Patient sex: M
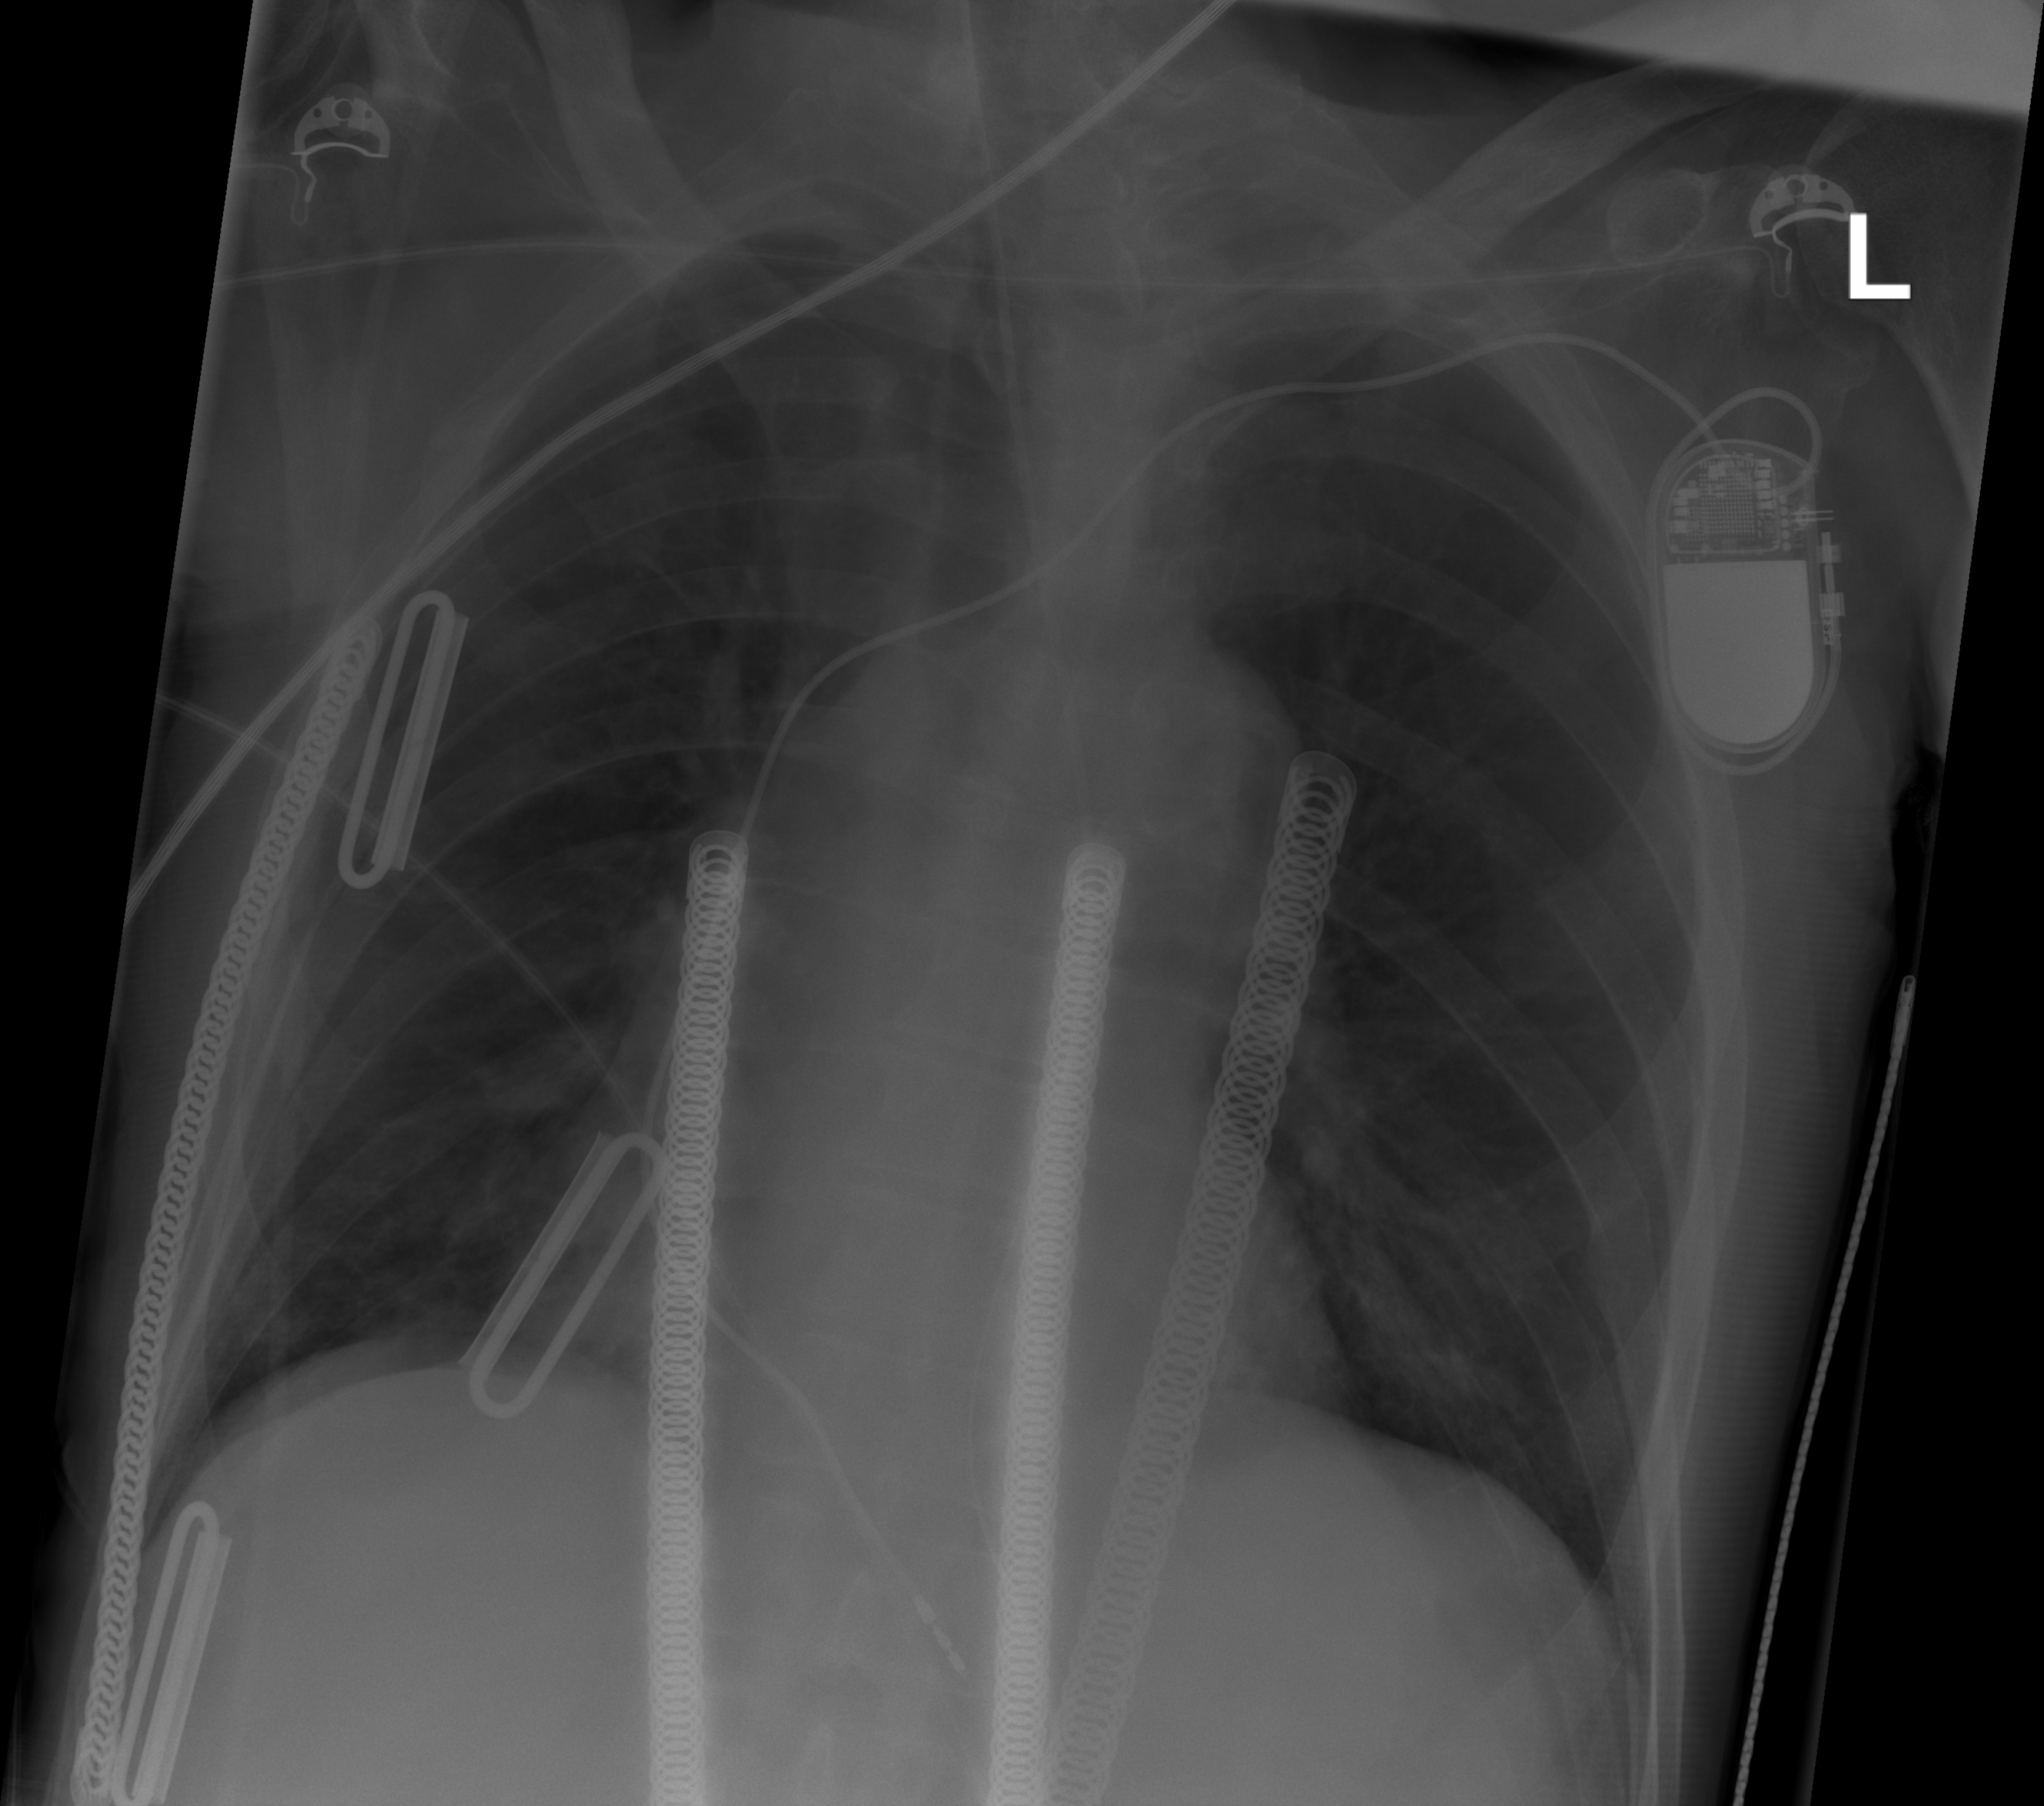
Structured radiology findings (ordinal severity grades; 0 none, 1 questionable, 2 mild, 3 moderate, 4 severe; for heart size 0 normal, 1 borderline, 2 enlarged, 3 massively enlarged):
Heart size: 0
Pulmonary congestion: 0
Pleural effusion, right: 0
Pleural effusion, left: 0
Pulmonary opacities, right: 0
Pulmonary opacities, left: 1
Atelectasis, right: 0
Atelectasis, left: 1